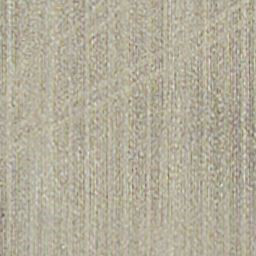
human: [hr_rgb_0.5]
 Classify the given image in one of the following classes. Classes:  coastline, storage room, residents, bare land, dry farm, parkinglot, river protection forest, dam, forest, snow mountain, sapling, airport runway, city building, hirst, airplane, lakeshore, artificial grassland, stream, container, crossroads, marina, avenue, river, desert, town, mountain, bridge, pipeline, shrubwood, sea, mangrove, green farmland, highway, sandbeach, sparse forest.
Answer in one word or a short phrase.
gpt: dry farm